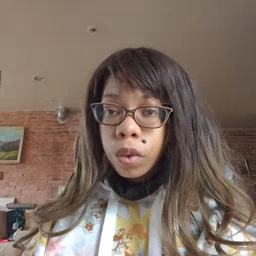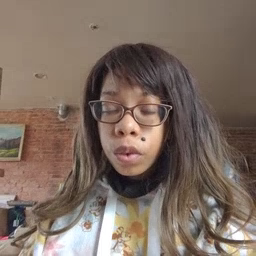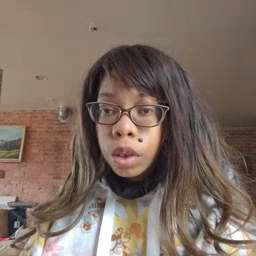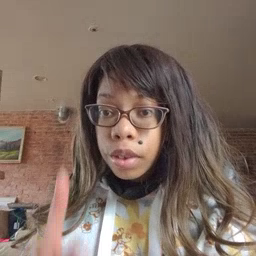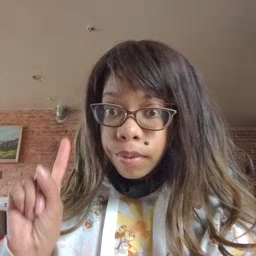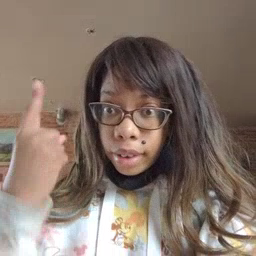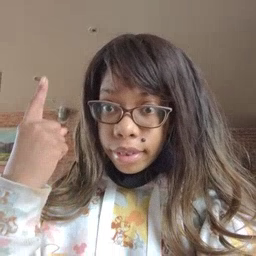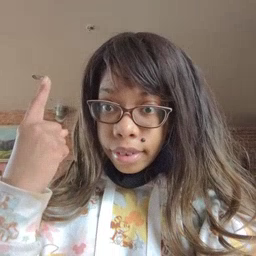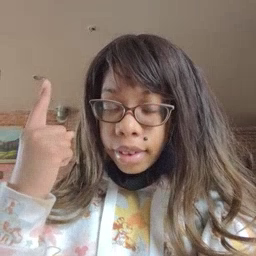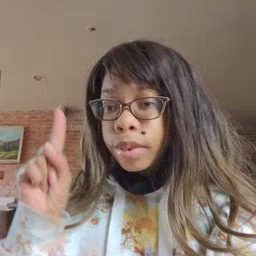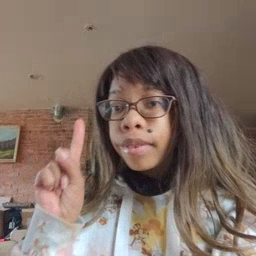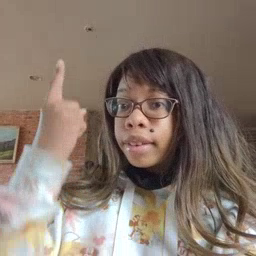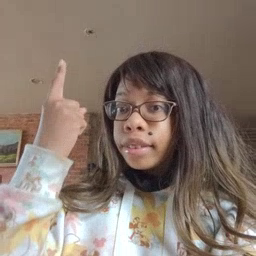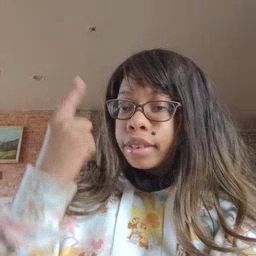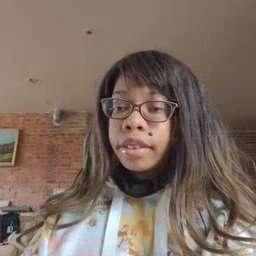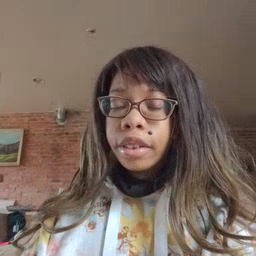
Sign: first